Question: I have a listview with two buttons (Minus and plus). When I press a button I what that a 'textview' in 'list item' to be modified. The problem is if I press a button and scroll, there will be other textviews randomly modified.
If I press on the plus image on the first item list, will be affected the first item list and the first item that is visible after I will scroll. And so on
I will post all the code bellow.
DetaliiRestaurantActivity.java:
'''
import android.app.ProgressDialog;
import android.net.Uri;
import android.os.AsyncTask;
import android.os.Bundle;
import android.support.v7.app.AppCompatActivity;
import android.util.Log;
import android.widget.ListView;
import android.widget.TextView;
import java.io.BufferedReader;
import java.io.BufferedWriter;
import java.io.IOException;
import java.io.InputStream;
import java.io.InputStreamReader;
import java.io.OutputStream;
import java.io.OutputStreamWriter;
import java.net.HttpURLConnection;
import java.net.MalformedURLException;
import java.net.URL;
import java.util.ArrayList;
import java.util.List;
public class DetaliiRestaurantActivity extends AppCompatActivity {
public static final int CONNECTION_TIMEOUT=10000;
public static final int READ_TIMEOUT=15000;
public String passedID=null;
public String passedNume=null;
public int nrprodus=1;
public static StringBuilder comanda = new StringBuilder();
ArrayList<SearchResults> results = new ArrayList<SearchResults>();
@Override
protected void onCreate(Bundle savedInstanceState) {
super.onCreate(savedInstanceState);
setContentView(R.layout.activity_detalii_restaurant);
passedID = getIntent().getExtras().getString("ID");
passedNume = getIntent().getExtras().getString("Nume");
TextView Nume = (TextView)findViewById(R.id.textViewTitluRestaurant);
Nume.setText(passedNume);
lista();
}
private void lista()
{
while(tip<10) {
new AsyncLogin().execute(passedID, String.valueOf(tip));
tip++;
}
final ListView lv = (ListView) findViewById(R.id.products_listview);
lv.setAdapter(new MyCustomBaseAdapter(this, results));
}
private class AsyncLogin extends AsyncTask<String, String, String>
{
ProgressDialog pdLoading = new ProgressDialog(DetaliiRestaurantActivity.this);
HttpURLConnection conn;
URL url = null;
@Override
protected void onPreExecute() {
super.onPreExecute();
Log.d("DetaliiRestaurant", "12");
//this method will be running on UI thread
pdLoading.setMessage(" Loading...");
pdLoading.setCancelable(false);
pdLoading.show();
}
@Override
protected String doInBackground(String... params) {
try {
// Enter URL address where your php file resides
url = new URL("http://192.168.0.105/aplications_scripts/meniu.inc.php");
} catch (MalformedURLException e) {
// TODO Auto-generated catch block
e.printStackTrace();
return "exception";
}
try {
// Setup HttpURLConnection class to send and receive data from php and mysql
conn = (HttpURLConnection)url.openConnection();
conn.setReadTimeout(READ_TIMEOUT);
conn.setConnectTimeout(CONNECTION_TIMEOUT);
conn.setRequestMethod("POST");
// setDoInput and setDoOutput method depict handling of both send and receive
conn.setDoInput(true);
conn.setDoOutput(true);
// Append parameters to URL
Uri.Builder builder = new Uri.Builder()
.appendQueryParameter("id", params[0])
.appendQueryParameter("tip", params[1]);
String query = builder.build().getEncodedQuery();
// Open connection for sending data
OutputStream os = conn.getOutputStream();
BufferedWriter writer = new BufferedWriter(
new OutputStreamWriter(os, "UTF-8"));
writer.write(query);
writer.flush();
writer.close();
os.close();
conn.connect();
} catch (IOException e1) {
// TODO Auto-generated catch block
e1.printStackTrace();
return "exception";
}
try {
int response_code = conn.getResponseCode();
// Check if successful connection made
if (response_code == HttpURLConnection.HTTP_OK) {
// Read data sent from server
InputStream input = conn.getInputStream();
BufferedReader reader = new BufferedReader(new InputStreamReader(input));
StringBuilder result = new StringBuilder();
String line;
Log.d("DetaliiRestaurant", "13");
while ((line = reader.readLine()) != null) {
result.append(line);
}
// Pass data to onPostExecute method
return(result.toString());
}else{
return("unsuccessful");
}
} catch (IOException e) {
e.printStackTrace();
return "exception";
} finally {
conn.disconnect();
}
}
@Override
protected void onPostExecute(String result) {
//this method will be running on UI thread
pdLoading.cancel();
String[] a = new String[60];
a = result.split("ENDOFONE");
String[] tipuri = new String[60];
if(a[0].equalsIgnoreCase("true")) {
tipuri = a[1].split("ENDOFORDER");
int x=tipuri.length;
int i=0;
String[] detalii = new String[60];
while(i<x)
{
detalii = tipuri[i].split("END");
SearchResults sr = new SearchResults();
sr.setName(detalii[0]);
sr.setIngrediente(detalii[1]);
sr.setPret(detalii[2]);
results.add(sr);
i++;
}
}
}
}
}
'''
SearchResults.java:
'''
public class SearchResults {
private String name = "";
private String pret = "";
private String ingrediente = "";
private String cantitate = "";
public void setName(String name) {
this.name = name;
}
public String getName() {
return name;
}
public void setPret(String pret) {
this.pret = pret;
}
public String getPret() {
return pret;
}
public void setIngrediente(String ingrediente) {
this.ingrediente = ingrediente;
}
public String getIngrediente() {
return ingrediente;
}
public void setCantitate(String cantitate) {
this.cantitate = cantitate;
}
public String getCantitate() {
return cantitate;
}
}
'''
MyCustomAdapter.java:
'''
import android.content.Context;
import android.util.Log;
import android.view.LayoutInflater;
import android.view.View;
import android.view.ViewGroup;
import android.widget.BaseAdapter;
import android.widget.ImageButton;
import android.widget.ListView;
import android.widget.TextView;
import java.util.ArrayList;
public class MyCustomBaseAdapter extends BaseAdapter {
private static ArrayList<SearchResults> searchArrayList;
private LayoutInflater mInflater;
protected ListView mListView;
public MyCustomBaseAdapter(Context context, ArrayList<SearchResults> results) {
searchArrayList = results;
mInflater = LayoutInflater.from(context);
}
public int getCount() {
return searchArrayList.size();
}
public Object getItem(int position) {
return searchArrayList.get(position);
}
public long getItemId(int position) {
return position;
}
static class ViewHolder {
TextView txtNumeProdus;
TextView txtPret;
TextView txtIngrediente;
ImageButton imageButtonMinus;
ImageButton imageButtonPlus;
}
public View getView(final int position, View convertView, ViewGroup parent) {
ViewHolder holder=null;
if (convertView == null) {
convertView = mInflater.inflate(R.layout.list_item, null);
holder = new ViewHolder();
holder.txtNumeProdus = (TextView) convertView.findViewById(R.id.NumeProdus);
holder.txtPret = (TextView) convertView
.findViewById(R.id.pret);
holder.txtIngrediente = (TextView) convertView.findViewById(R.id.ingrediente);
holder.imageButtonMinus = (ImageButton) convertView.findViewById(R.id.cart_minus_img);
holder.imageButtonPlus = (ImageButton) convertView.findViewById(R.id.cart_plus_img);
final View finalview = convertView;
holder.imageButtonMinus.setOnClickListener(new View.OnClickListener() {
@Override
public void onClick(View v) {
Log.d("DetaliiRestaurant", "minus");
Log.d("poz", String.valueOf(position));
final TextView textview = (TextView) finalview.findViewById(R.id.cart_product_quantity_tv);
int x= Integer.parseInt(textview.getText().toString());
Log.d("DetaliiRestaurant", String.valueOf(x));
if(x>0) {
x = x - 1;
textview.setText(String.valueOf(x));
}
}
});
holder.imageButtonPlus.setOnClickListener(new View.OnClickListener() {
@Override
public void onClick(View v) {
Log.d("DetaliiRestaurant", "plus");
Log.d("poz", String.valueOf(position));
final TextView textview = (TextView) finalview.findViewById(R.id.cart_product_quantity_tv);
int x= Integer.parseInt(textview.getText().toString());
Log.d("DetaliiRestaurant", String.valueOf(x));
x=x+1;
textview.setText(String.valueOf(x));
}
});
convertView.setTag(holder);
finalview.setTag(holder);
convertView.setTag(R.id.cart_minus_img, holder.imageButtonMinus);
convertView.setTag(R.id.cart_plus_img, holder.imageButtonPlus);
} else {
holder = (ViewHolder) convertView.getTag();
}
holder.imageButtonMinus.setTag(position); // This line is important.
holder.imageButtonPlus.setTag(position);
holder.txtNumeProdus.setText(searchArrayList.get(position).getName());
holder.txtPret.setText(searchArrayList.get(position)
.getPret());
holder.txtIngrediente.setText(searchArrayList.get(position).getIngrediente());
return convertView;
}
}
'''
I know... it is a lot of cod..My app has been stuck here for 3 days. I search a lot but i didn't find any solution.
This is how its looks:

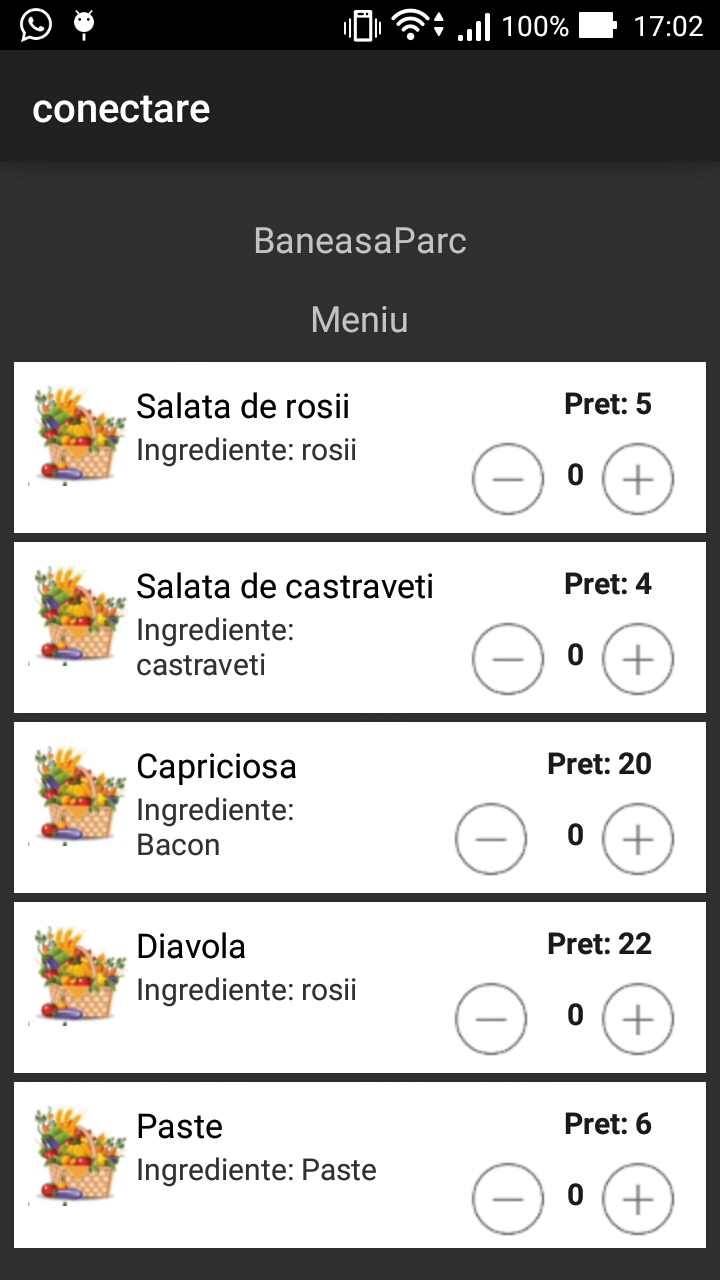
Answer: Here i've sample adapter, modify this adapter according to your data Model(SearchResults.java
'''
public class DemoAdapter extends BaseAdapter {
ArrayList<String> list;
Context context;
String TAG = "adapter";
public DemoAdapter(Context context) {
this.context = context;
this.list = new ArrayList<>();
for(int i=0;i<10;i++){
this.list.add("0");
}
}
@Override
public int getCount() {
return list.size();
}
@Override
public Object getItem(int position) {
return list.get(position);
}
@Override
public long getItemId(int position) {
return position;
}
@Override
public View getView(final int position, View convertView, ViewGroup parent) {
final Holder holder;
if (convertView == null) {
convertView = View.inflate(context, R.layout.total_item_layout, null);
holder = new Holder(convertView);
convertView.setTag(holder);
} else holder = (Holder) convertView.getTag();
holder.total.setText(list.get(position).toString());
holder.plusBtn.setOnClickListener(new View.OnClickListener() {
@Override
public void onClick(View v) {
int count = Integer.parseInt(list.get(position));
count = count + 1;
Log.e(TAG, "onClick: " + count);
list.set(position, String.valueOf(count)); //update your list like this
notifyDataSetChanged();
}
});
holder.minusBtn.setOnClickListener(new View.OnClickListener() {
@Override
public void onClick(View v) {
int count = Integer.parseInt(list.get(position));
if (count > 0) {
count = count - 1;
list.set(position, String.valueOf(count)); //update your list like this
} else Toast.makeText(context, "not allowed", Toast.LENGTH_SHORT).show();
Log.e(TAG, "onClick: " + count);
notifyDataSetChanged();
}
});
return convertView;
}
static class Holder {
TextView total;
Button plusBtn, minusBtn;
public Holder(View v) {
total = (TextView) v.findViewById(R.id.total_text_view);
plusBtn = (Button) v.findViewById(R.id.plus_btn);
minusBtn = (Button) v.findViewById(R.id.minus_btn);
}
}
}
'''
1) don't change the value of TextView inside OnClick() method, instead of that you can modify the value of list that you have by using list.set(int index,Object value);
2) after your data is updated in list call notifyDataSetChanged(); to update your adapter
Hope this will help you.